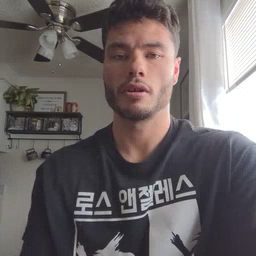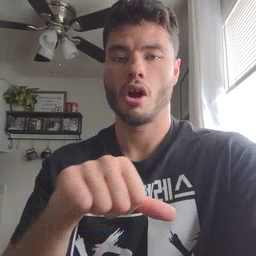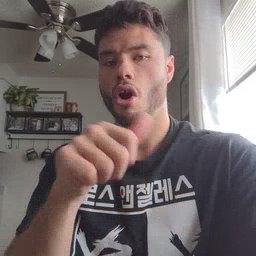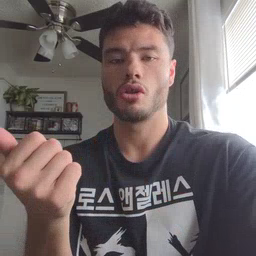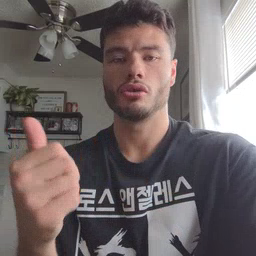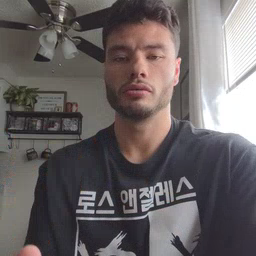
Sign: another